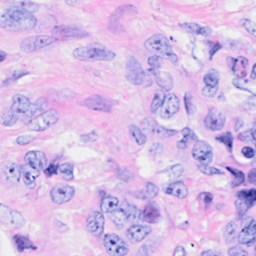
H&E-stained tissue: Breast